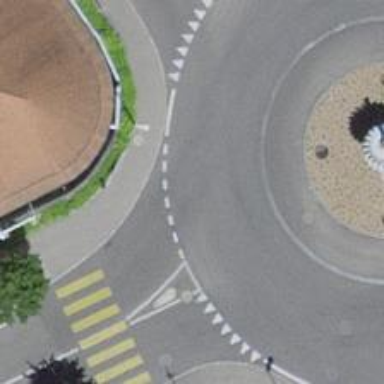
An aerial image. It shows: Tertiary road that leads to roundabout.